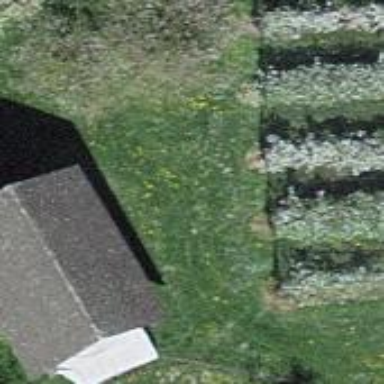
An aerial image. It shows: Barn.